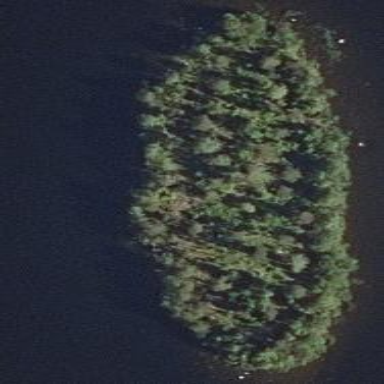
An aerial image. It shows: Islet covered with woodland.